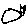
Label: cat